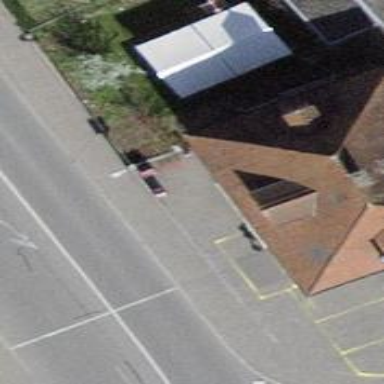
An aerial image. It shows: Fast food establishment.